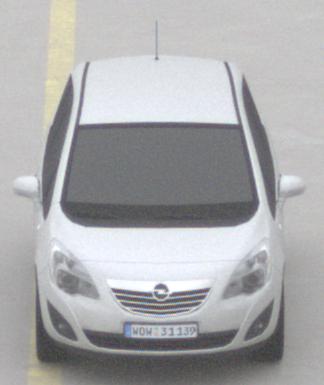
Make: Opel
Model: Meriva 1.4
Detailed model: Meriva (B)
Model produced from: 2010/05
Model produced until: 2013/11
Doors: 5
Color: white
Road condition: dry road
Daytime: midday
Contrast: low contrast